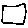
Label: square